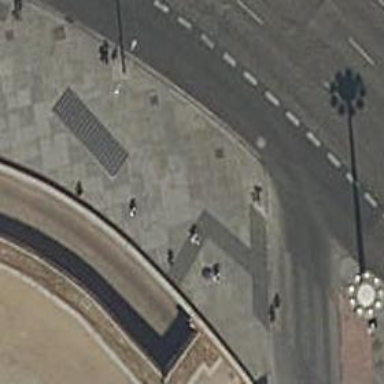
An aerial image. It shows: Kerb serving as barrier.